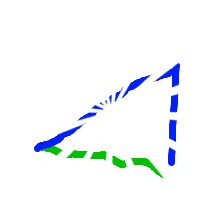
Shape: triangle